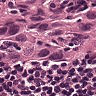
Metastatic tissue present: yes